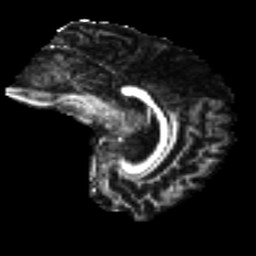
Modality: FA
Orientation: sagittal
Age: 37
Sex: male
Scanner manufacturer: ge
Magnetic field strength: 3 T
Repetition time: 7.8 s
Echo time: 0.061 s